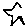
Label: star